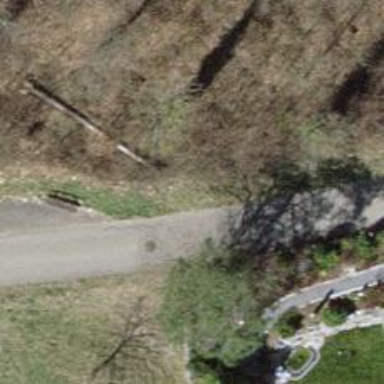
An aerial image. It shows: Bench for seating.